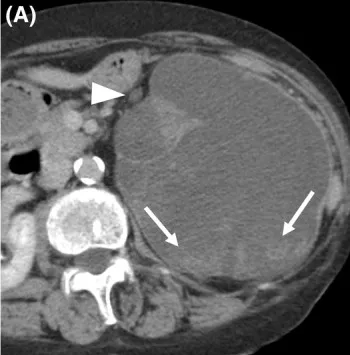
Exophytic papillary lesions along the wall of the dilated pelvis (arrows) compared between a CT image.
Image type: radiology (ct)